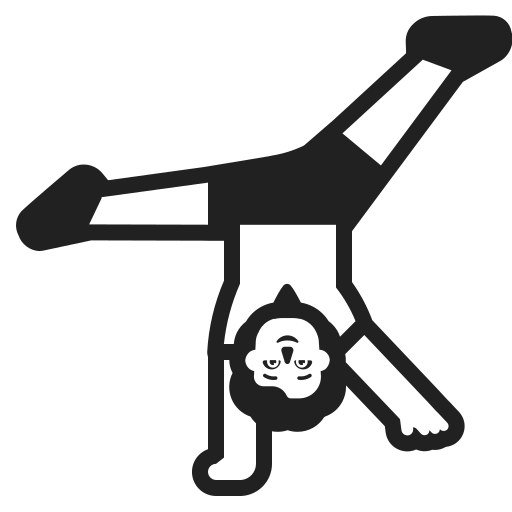
person cartwheeling high contrast default